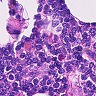
Metastatic tissue present: no